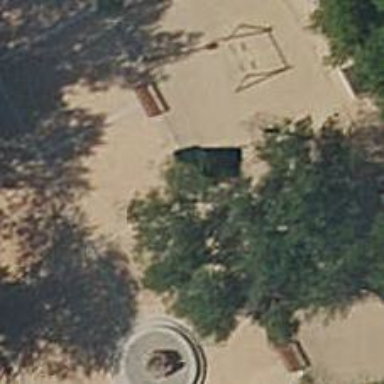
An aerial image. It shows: Bench for seating.